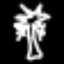
Label: palm tree